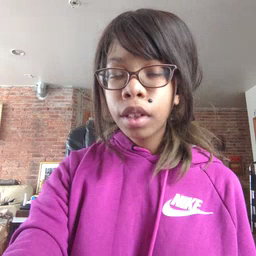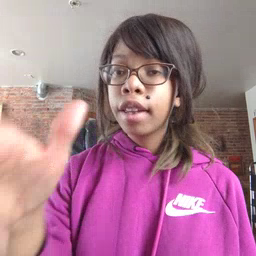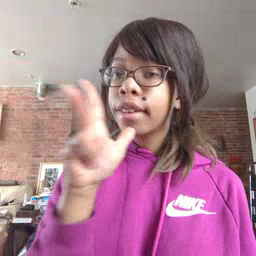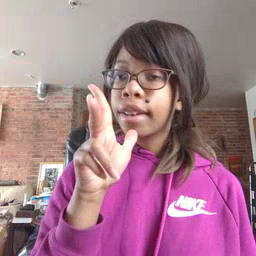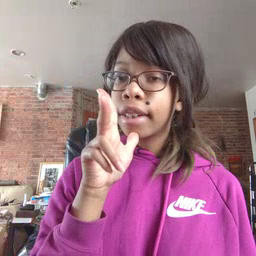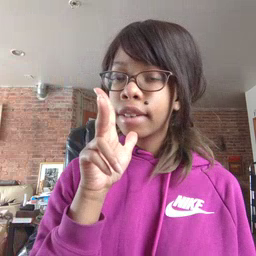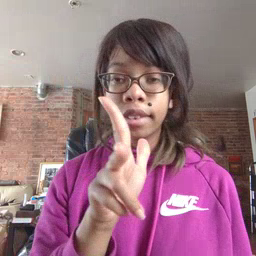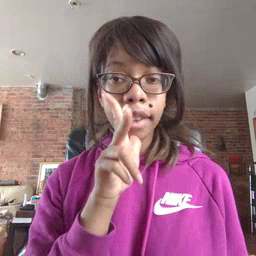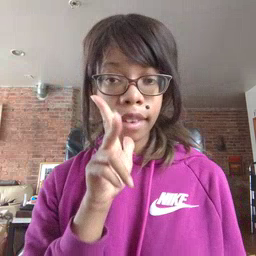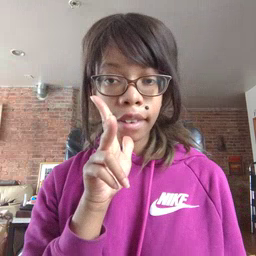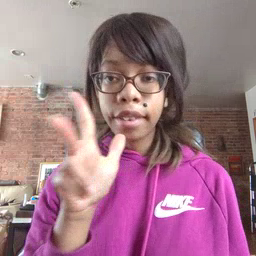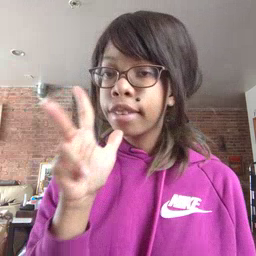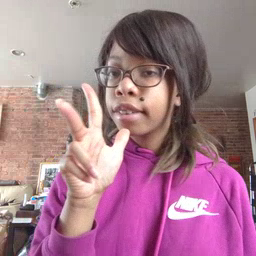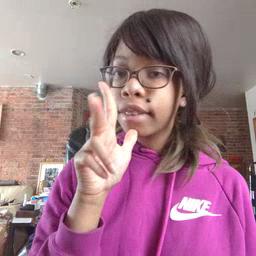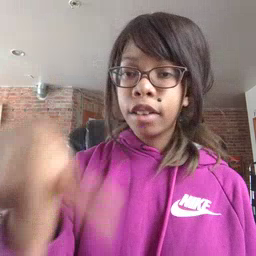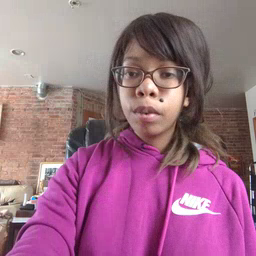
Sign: hen